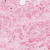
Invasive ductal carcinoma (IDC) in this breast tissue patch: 0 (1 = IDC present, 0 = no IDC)